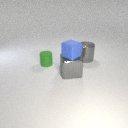
small blue rubber cube above large gray metal cube